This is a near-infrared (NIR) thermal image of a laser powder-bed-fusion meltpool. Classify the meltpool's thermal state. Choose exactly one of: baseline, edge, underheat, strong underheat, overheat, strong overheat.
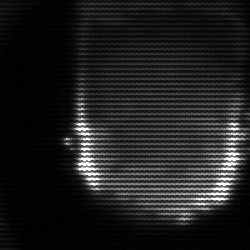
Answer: baseline